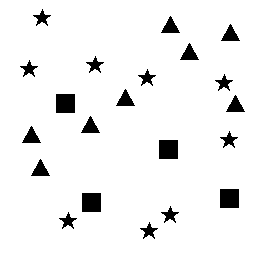
Squares: 4
Triangles: 8
Stars: 9
Total shapes: 21